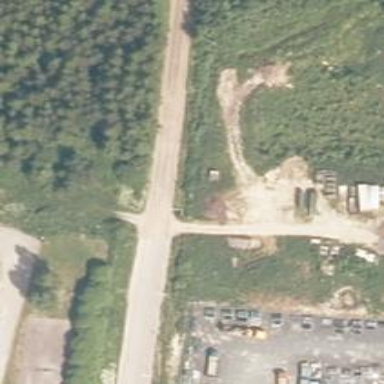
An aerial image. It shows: Unclassified road.